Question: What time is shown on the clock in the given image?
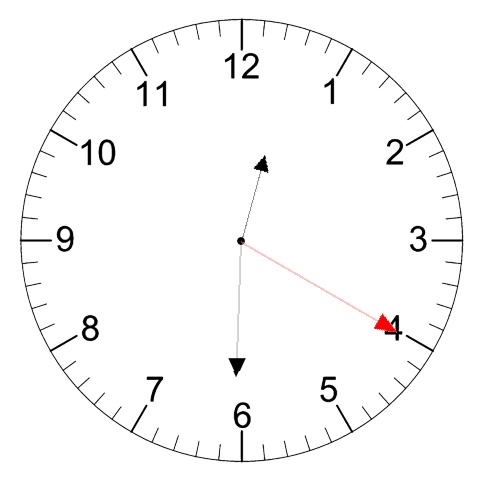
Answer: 12:30:20